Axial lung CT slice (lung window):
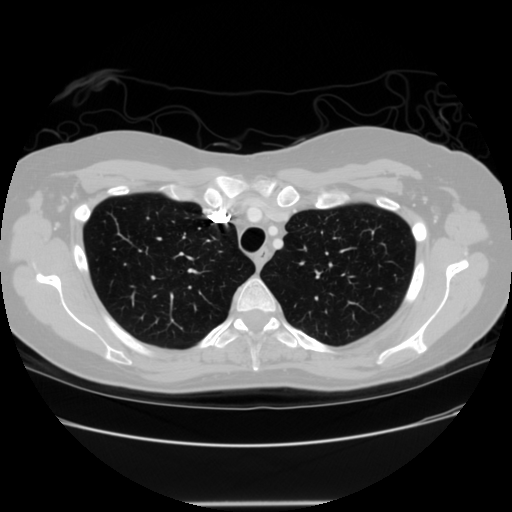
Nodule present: no